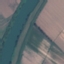
Label: River